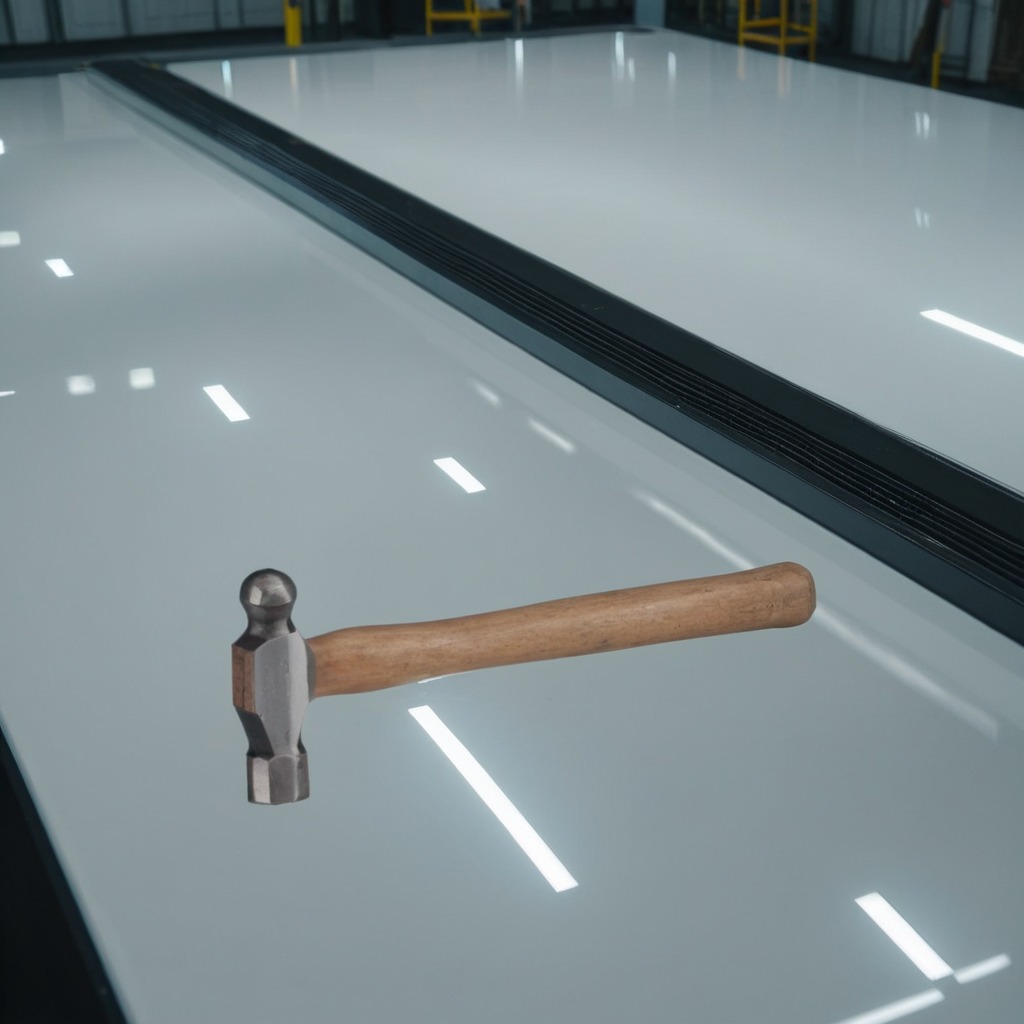
A hammer is lying on a table.